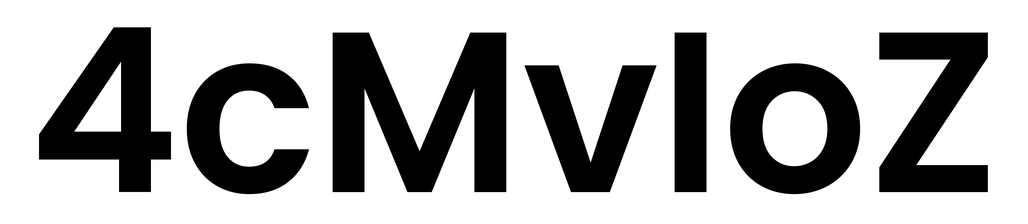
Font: Poppins-SemiBold